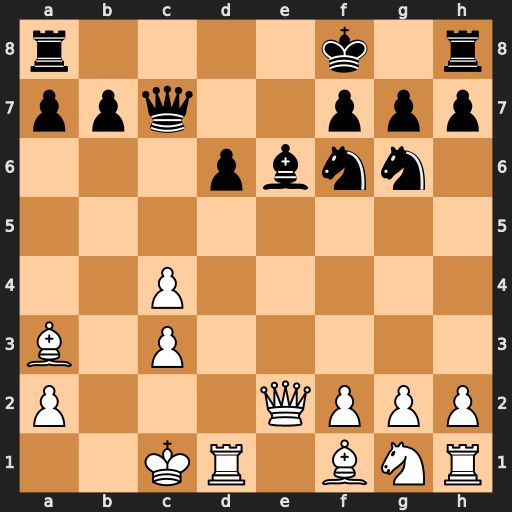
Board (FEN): r4k1r/ppq2ppp/3pbnn1/8/2P5/B1P5/P3QPPP/2KR1BNR
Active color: w
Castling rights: -
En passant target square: -
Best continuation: Bxd6+ Qxd6 Rxd6